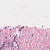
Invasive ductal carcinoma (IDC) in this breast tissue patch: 1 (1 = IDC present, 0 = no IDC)